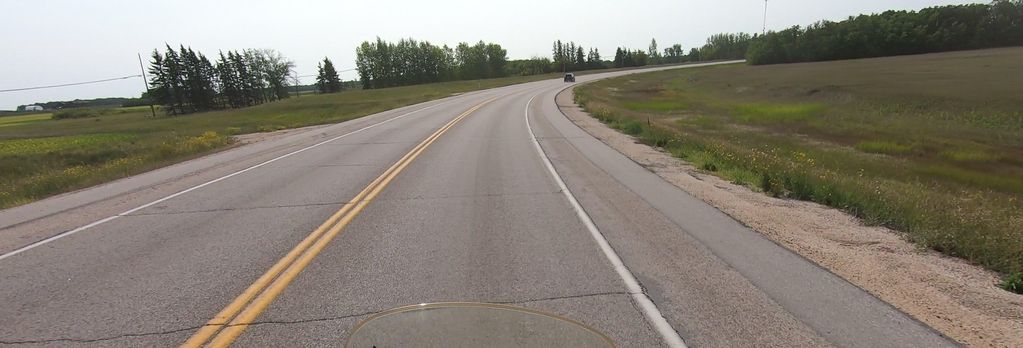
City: winnipeg